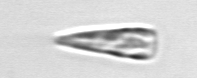
Label: Licmophora